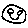
Label: smiley face